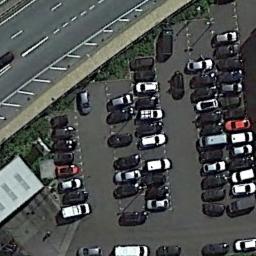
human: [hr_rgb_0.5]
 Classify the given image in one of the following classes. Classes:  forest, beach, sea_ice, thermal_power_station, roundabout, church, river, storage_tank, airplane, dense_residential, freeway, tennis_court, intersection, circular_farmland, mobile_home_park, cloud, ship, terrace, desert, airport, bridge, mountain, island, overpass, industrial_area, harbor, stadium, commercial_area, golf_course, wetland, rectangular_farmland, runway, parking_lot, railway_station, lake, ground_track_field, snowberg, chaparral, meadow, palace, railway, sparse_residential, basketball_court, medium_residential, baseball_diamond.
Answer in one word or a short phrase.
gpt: parking_lot